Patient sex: M
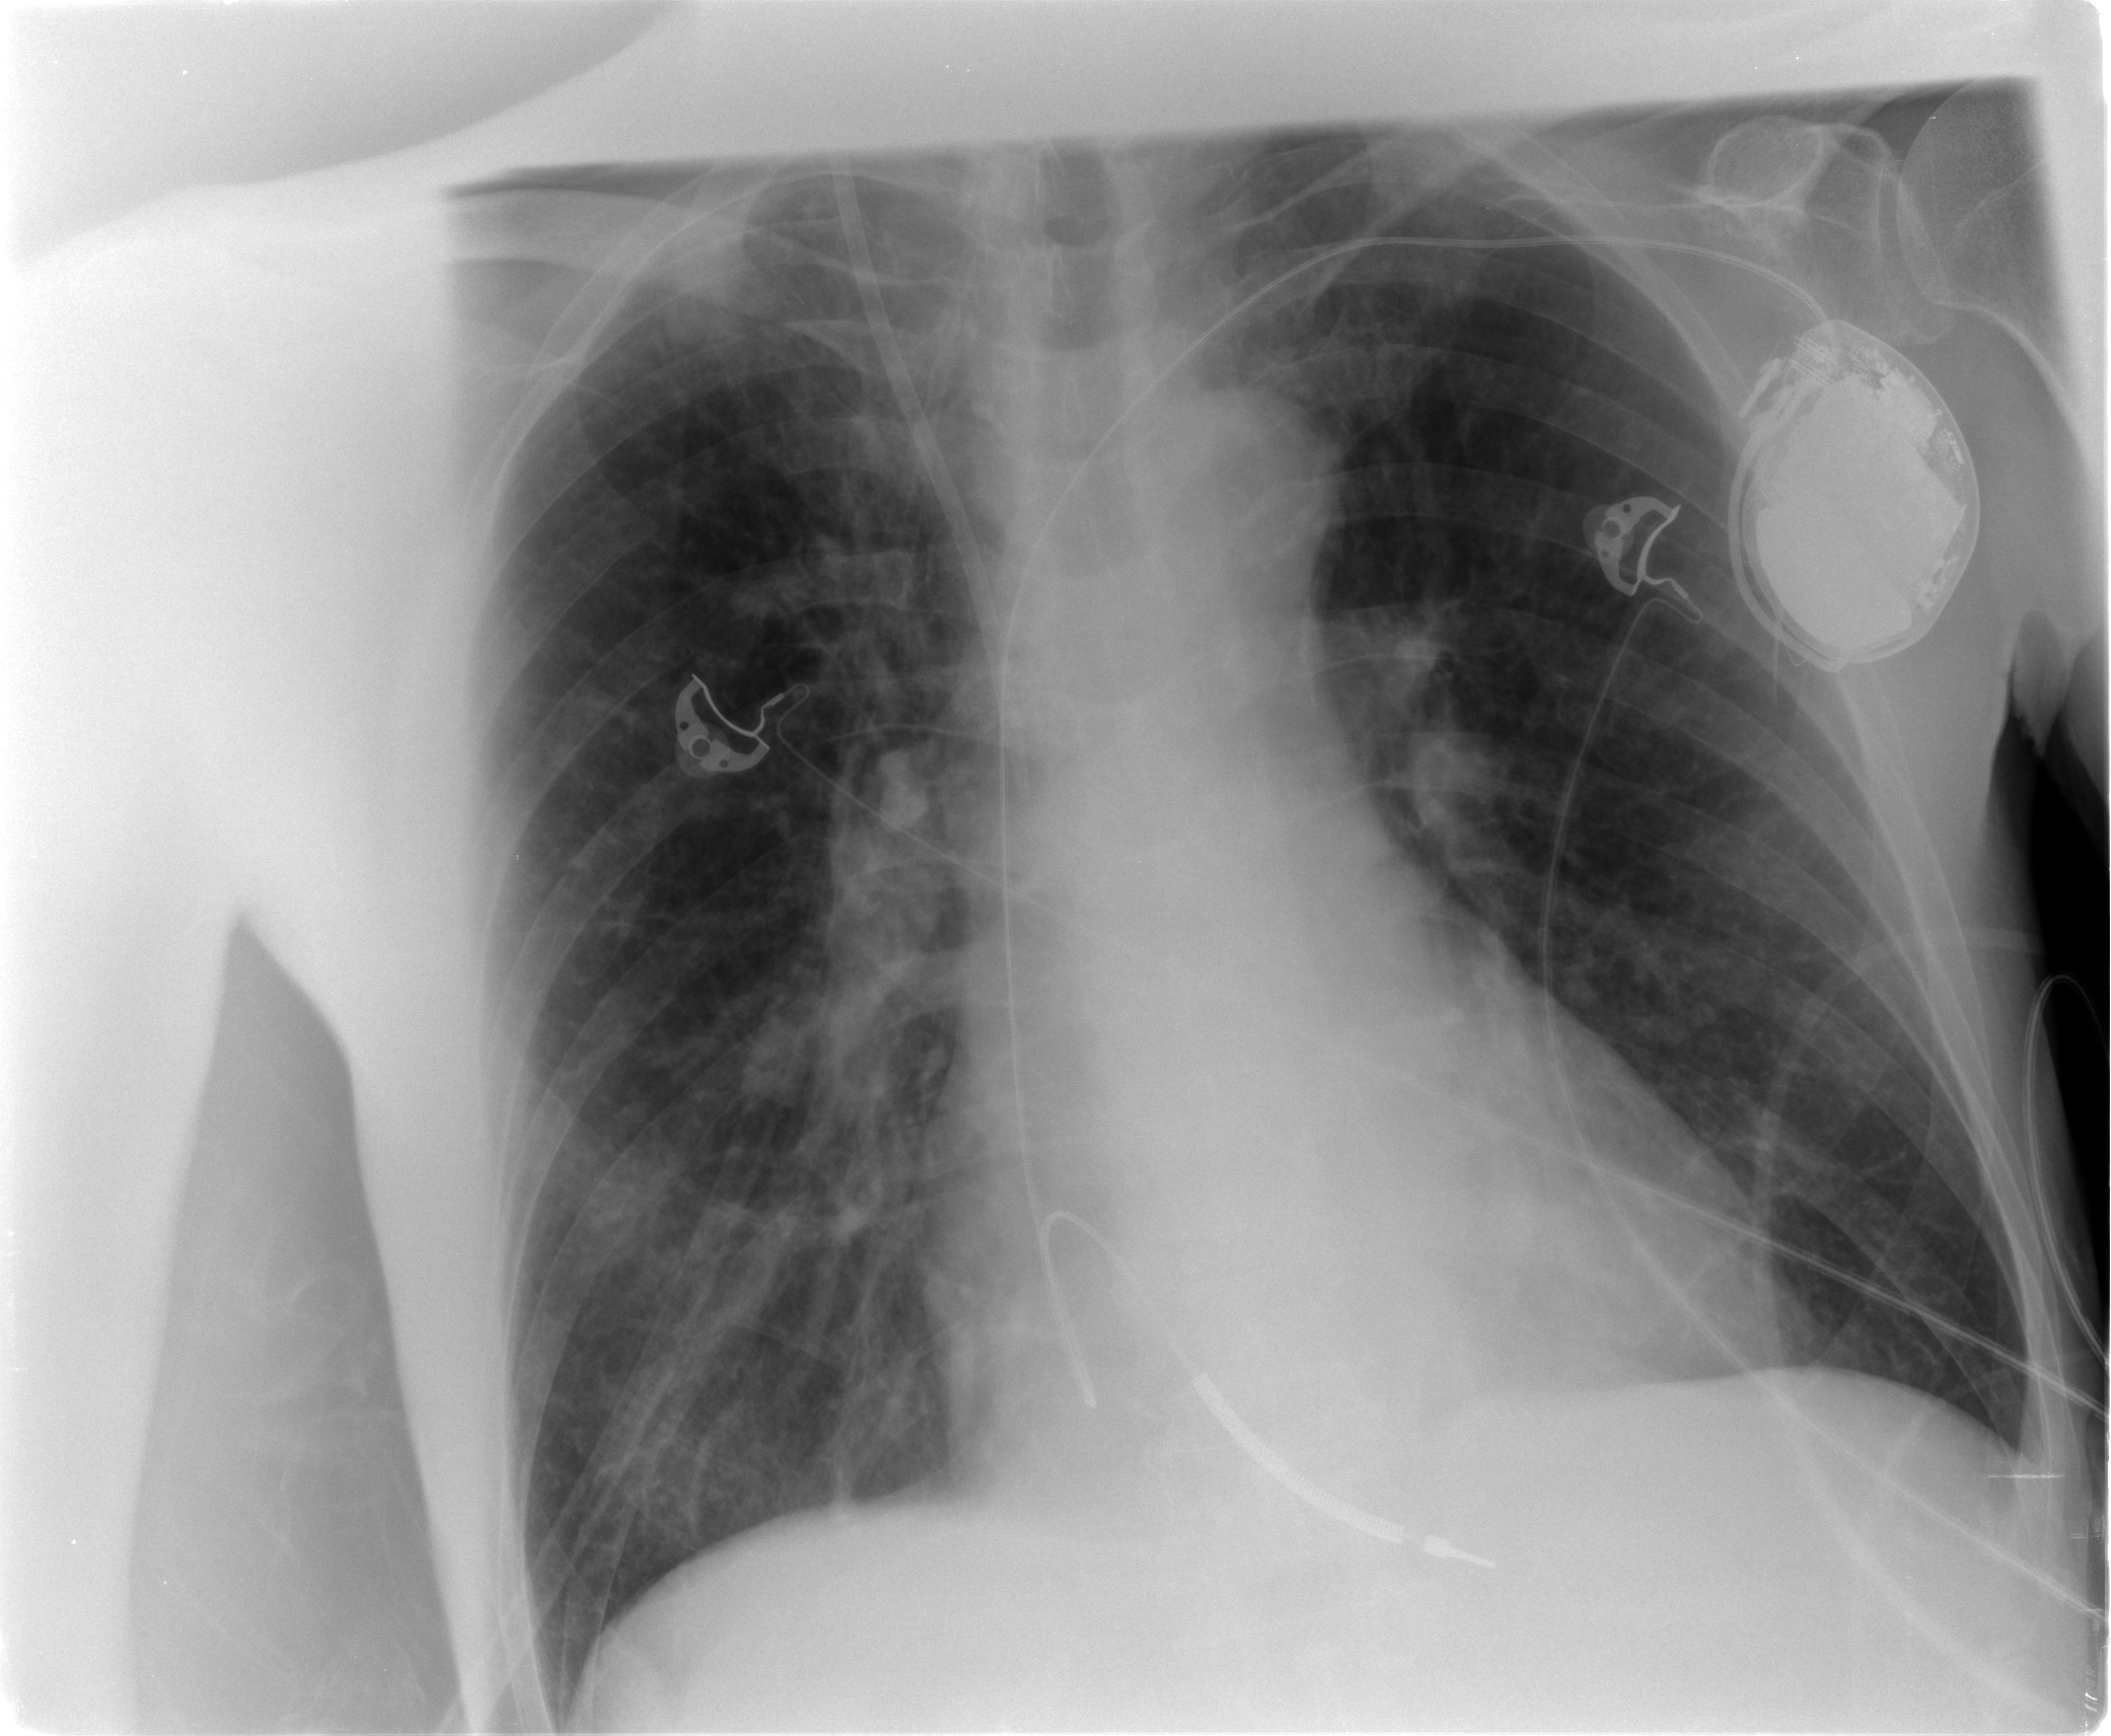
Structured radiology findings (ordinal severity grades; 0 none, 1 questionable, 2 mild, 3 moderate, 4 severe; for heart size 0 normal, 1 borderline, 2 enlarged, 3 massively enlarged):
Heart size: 1
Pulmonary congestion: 1
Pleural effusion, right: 0
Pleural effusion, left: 0
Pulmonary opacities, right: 1
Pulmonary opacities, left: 0
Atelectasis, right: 0
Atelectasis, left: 0